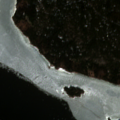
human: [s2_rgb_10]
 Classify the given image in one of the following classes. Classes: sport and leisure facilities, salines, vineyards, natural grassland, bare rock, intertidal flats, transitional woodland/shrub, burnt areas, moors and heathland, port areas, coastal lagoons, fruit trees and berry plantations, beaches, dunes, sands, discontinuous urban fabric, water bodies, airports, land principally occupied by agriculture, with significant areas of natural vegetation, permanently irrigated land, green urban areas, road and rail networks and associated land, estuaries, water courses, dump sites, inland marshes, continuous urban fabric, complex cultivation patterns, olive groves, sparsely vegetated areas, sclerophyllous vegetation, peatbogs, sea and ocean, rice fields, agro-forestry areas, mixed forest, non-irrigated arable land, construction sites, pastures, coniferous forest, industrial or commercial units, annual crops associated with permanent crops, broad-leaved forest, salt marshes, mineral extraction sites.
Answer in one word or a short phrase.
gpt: coniferous forest, sea and ocean